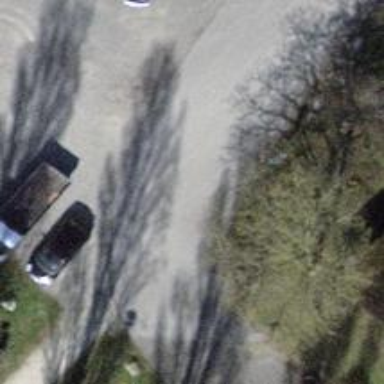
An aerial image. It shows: Parking aisle with fine gravel surface.